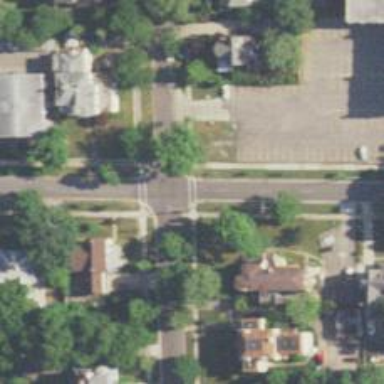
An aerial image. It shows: Marked road crossing with lines.